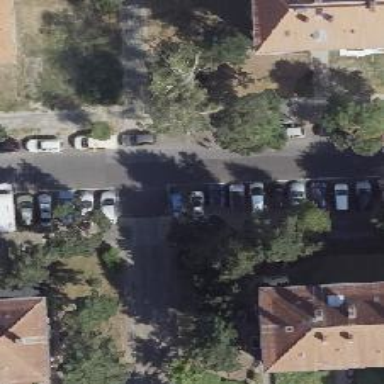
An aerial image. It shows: Residential road with asphalt surface and separate sidewalks. There is parallel on-street parking on the left lane.